【题型】填空题　【知识点】解析几何　【难度】easy
已知点$A(a,4)$在抛物线$y^2=4x$上，$F$为抛物线的焦点，直线$AF$与准线相交于点$B$，则线段$|FB|$的长度为\underline{\quad}.
【解答】
\textbf{【答案】}$\dfrac{10}{3}$

\vspace{0.3cm}
\textbf{【分析】}将点$A$代入抛物线方程，求得$a=4$，然后利用两点式写出直线$AF$的方程，然后求出与准线交点$B$的坐标，再利用两点距离公式求得结果.

\vspace{0.3cm}
\textbf{【解析】}

如图，点$A(a,4)$在抛物线$y^2=4x$上，所以$4^2=4a$，解得$a=4$，

易得$y^2=4x$的焦点为$F(1,0)$，所以直线$AF$的方程为$\dfrac{y-0}{4-0}=\dfrac{x-1}{4-1}$，

即$4x-3y-4=0$，联立方程有$\begin{cases}4x-3y-4=0\\x=-1\end{cases}$，解得$\begin{cases}x=-1\\y=-\dfrac{8}{3}\end{cases}$

所以点$B$坐标为$\left(-1,-\dfrac{8}{3}\right)$，所以$|FB|=\sqrt{\left[1-(-1)\right]^2+\left[0-\left(-\dfrac{8}{3}\right)\right]^2}=\dfrac{10}{3}$，

故答案为：$\dfrac{10}{3}$
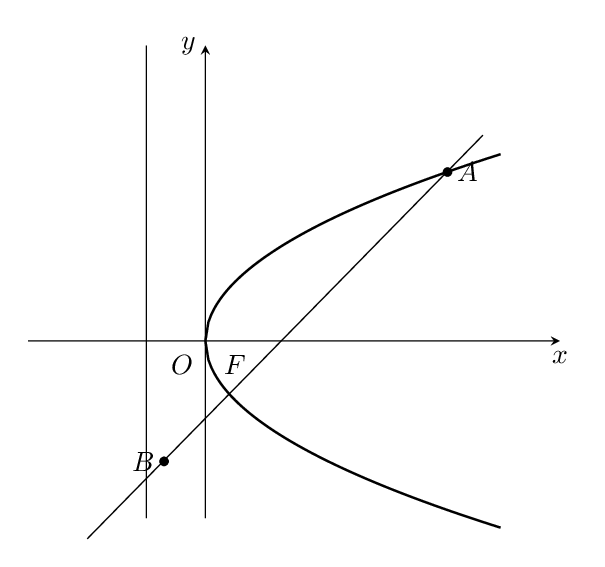